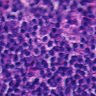
Metastatic tissue present: no